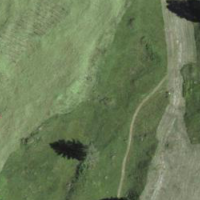
EUNIS habitat code: 26
Species observed at this site:
Galium boreale
Geum rivale
Gentianella campestris